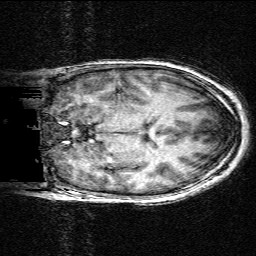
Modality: T1w
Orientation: coronal
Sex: female
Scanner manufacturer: siemens
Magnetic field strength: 3 T
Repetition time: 2.3 s
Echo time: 0.00336 s